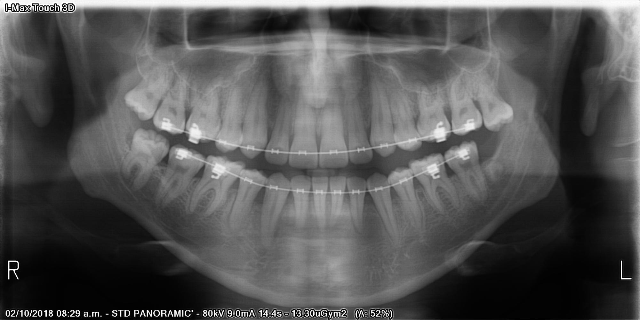
adult